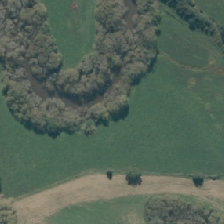
Land cover: lake_pond